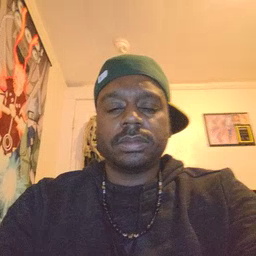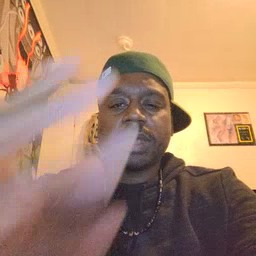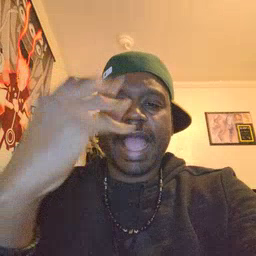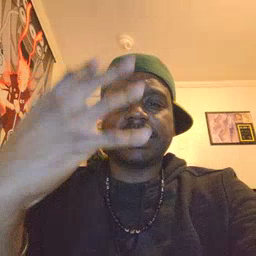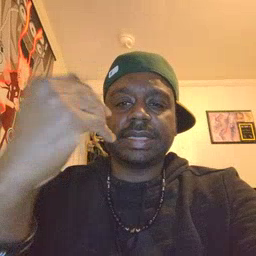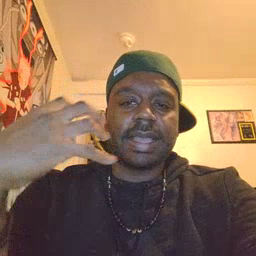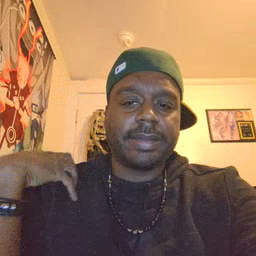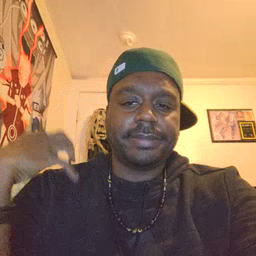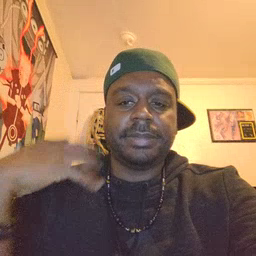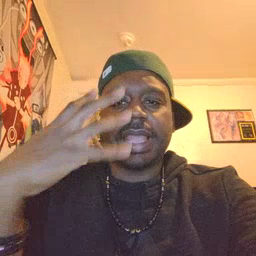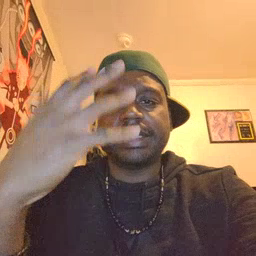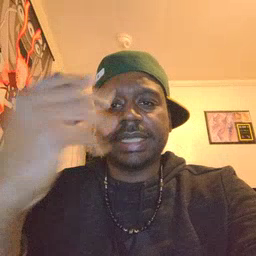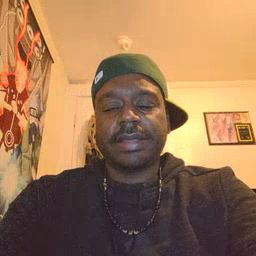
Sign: outside